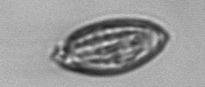
Label: Katodinium_or_Torodinium